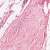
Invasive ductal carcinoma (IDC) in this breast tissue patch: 0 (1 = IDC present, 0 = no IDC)